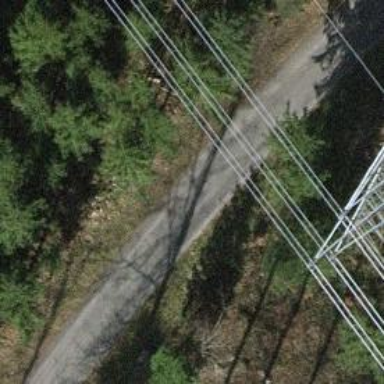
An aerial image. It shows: Power tower.